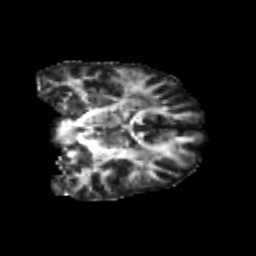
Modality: FA
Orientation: coronal
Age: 20
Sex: female
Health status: healthy
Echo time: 0.074 s